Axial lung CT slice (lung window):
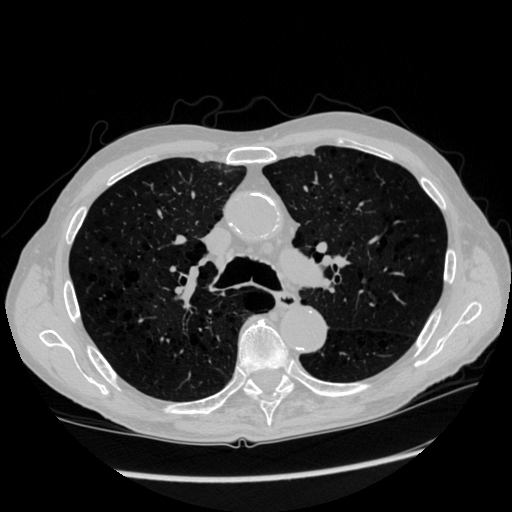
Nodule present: no